Interaction volume radius: 5 \u00c5
Interaction volume height: 30 \u00c5
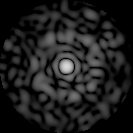
Disorder parameter: 0.8008